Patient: sex M, age 75
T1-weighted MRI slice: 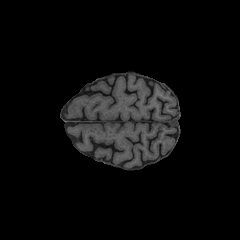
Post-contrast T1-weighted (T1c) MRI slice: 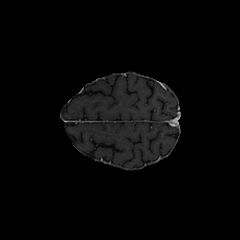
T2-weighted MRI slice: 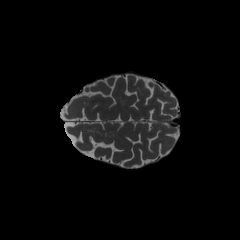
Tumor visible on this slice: no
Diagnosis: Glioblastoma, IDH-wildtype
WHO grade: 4